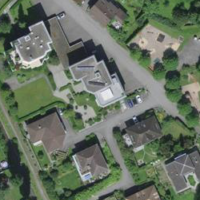
EUNIS habitat code: 54
Species observed at this site:
Fagus sylvatica